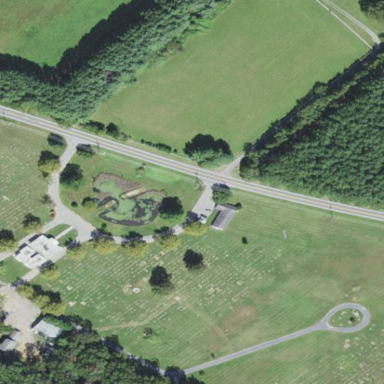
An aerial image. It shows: Graveyard with grass covering the area.